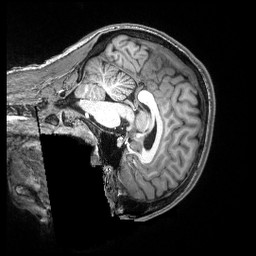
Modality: T1w
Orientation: sagittal
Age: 22
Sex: male
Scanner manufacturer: siemens
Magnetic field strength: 3 T
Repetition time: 2.53 s
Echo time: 0.0033 s